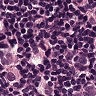
Metastatic tissue present: yes